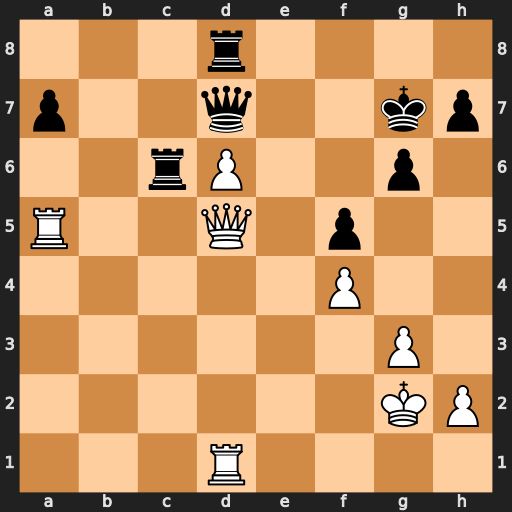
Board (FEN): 3r4/p2q2kp/2rP2p1/R2Q1p2/5P2/6P1/6KP/3R4
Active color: w
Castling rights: -
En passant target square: -
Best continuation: Qd4+ Kh6 Rxa7